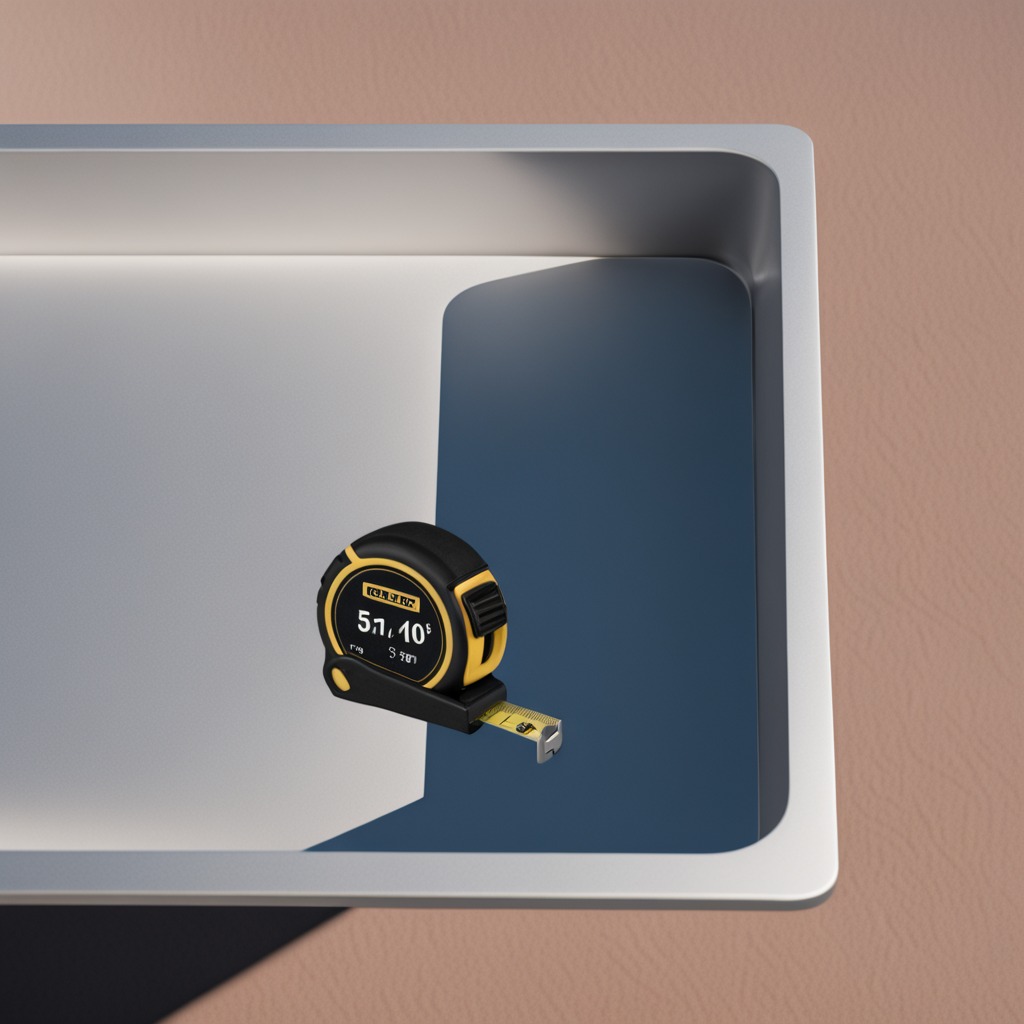
A measuring tape lies on the clean utility table in a temporary outdoor tool station.